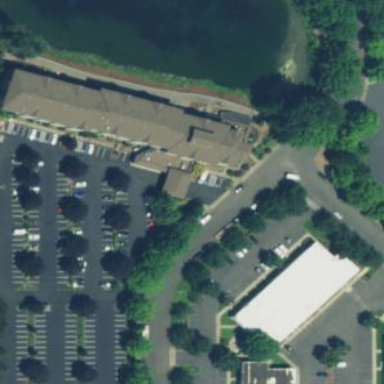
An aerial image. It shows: Hotel building.